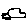
Label: car